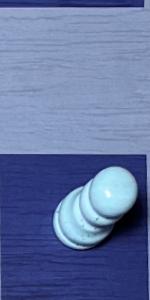
Label: Pawn_White